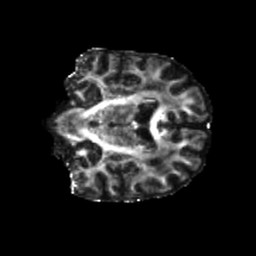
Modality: FA
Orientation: coronal
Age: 78
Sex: male
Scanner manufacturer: siemens
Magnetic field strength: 3 T
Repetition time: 5.25 s
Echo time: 0.08 s